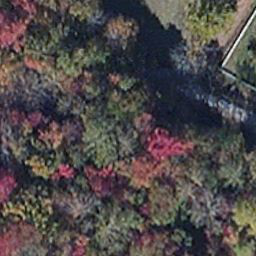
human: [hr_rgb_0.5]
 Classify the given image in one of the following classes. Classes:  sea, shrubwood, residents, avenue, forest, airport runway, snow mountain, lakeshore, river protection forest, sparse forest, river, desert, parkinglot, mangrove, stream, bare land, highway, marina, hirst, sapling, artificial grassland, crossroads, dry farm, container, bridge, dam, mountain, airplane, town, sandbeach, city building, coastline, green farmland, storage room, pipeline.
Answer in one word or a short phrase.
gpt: mangrove